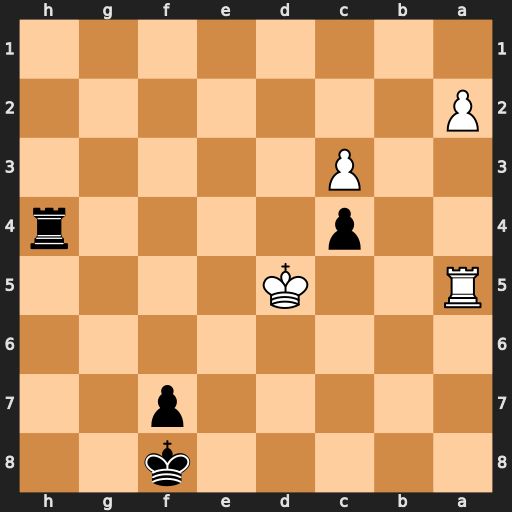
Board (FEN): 5k2/5p2/8/R2K4/2p4r/2P5/P7/8
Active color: b
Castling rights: -
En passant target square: -
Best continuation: Rh5+ Kxc4 Rxa5